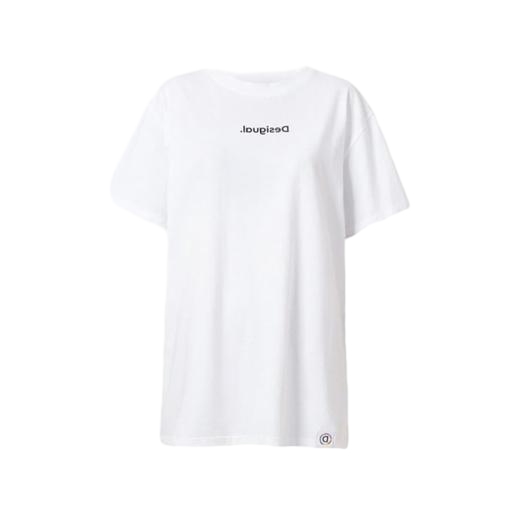
white logo-embroidered t-shirt, bonjour tee, white logo-print t-shirt, white background